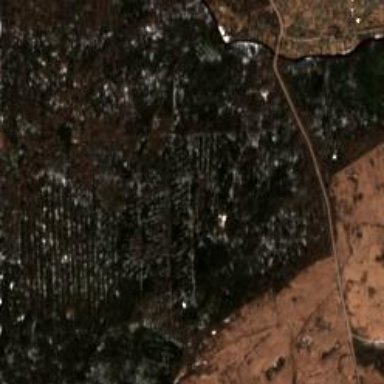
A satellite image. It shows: Scrub area designated for logging.